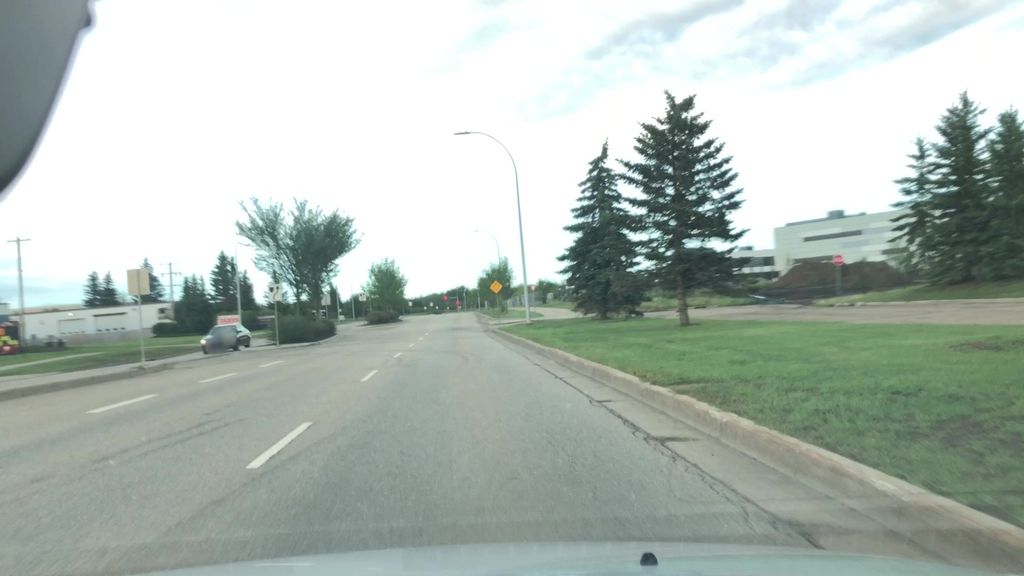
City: edmonton